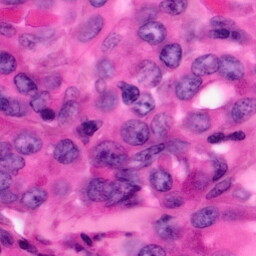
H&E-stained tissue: Pancreatic